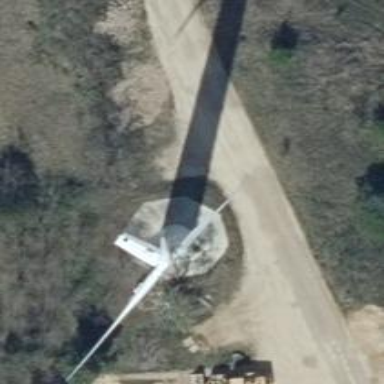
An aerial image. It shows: Wind generator using horizontal axis wind turbines.